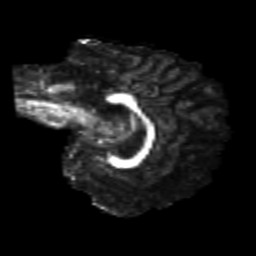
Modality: FA
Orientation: sagittal
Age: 25
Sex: female
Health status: healthy
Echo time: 0.074 s